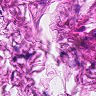
Metastatic tissue present: no